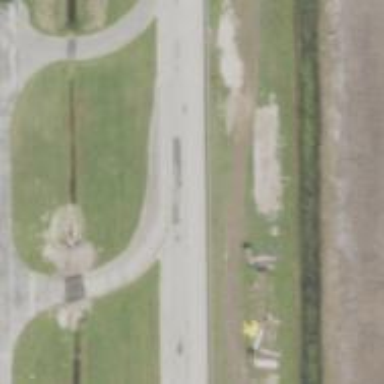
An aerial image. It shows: Service road.